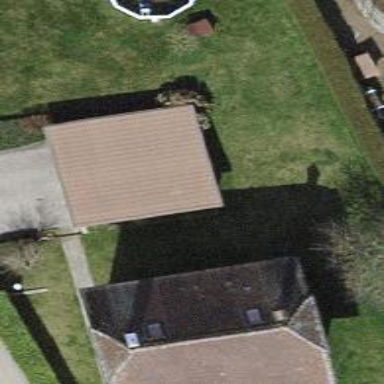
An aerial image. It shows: Garage.